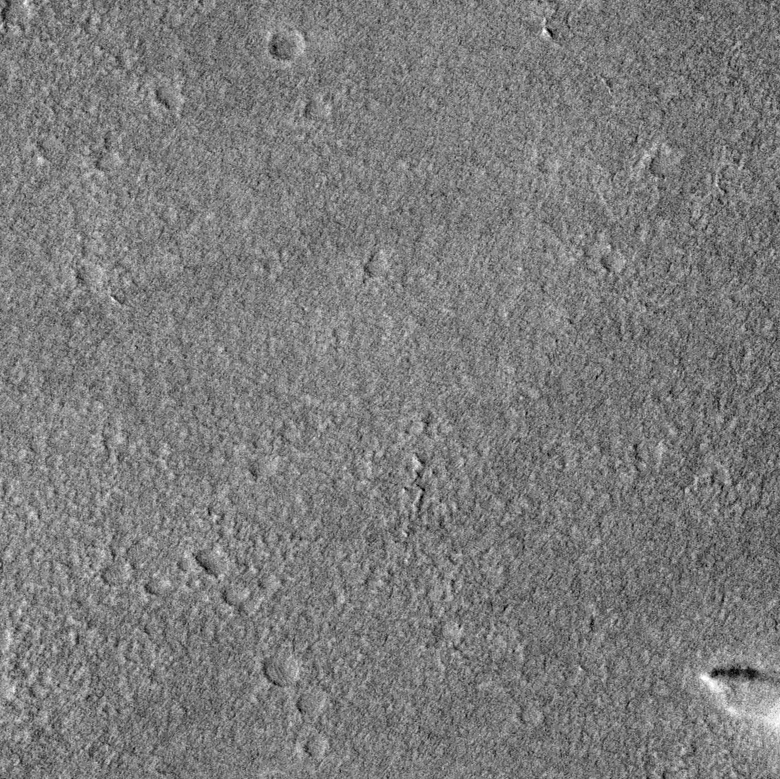
Label: dustdevil